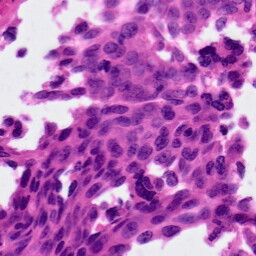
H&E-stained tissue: Ovarian